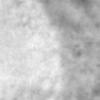
Label: no_change